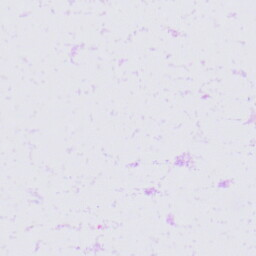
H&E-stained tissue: Skin